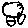
Label: car